七年级 · 变换几何
如图, 四边形 $A B C D$ 平移后得到四边形 $A^{\prime} B^{\prime} C^{\prime} D^{\prime}$, 观察图形后完成下列问题:

(1)四边形 $A B C D$ 先向 \$ \qquad \$平移 \$ \qquad \$个格，再向 \$ \qquad \$平移 \$ \qquad \$个格后

得到四边形 $A^{\prime} B^{\prime} C^{\prime} D^{\prime}$.

(2)图中有哪些相等的线段?有哪些平行的线段?
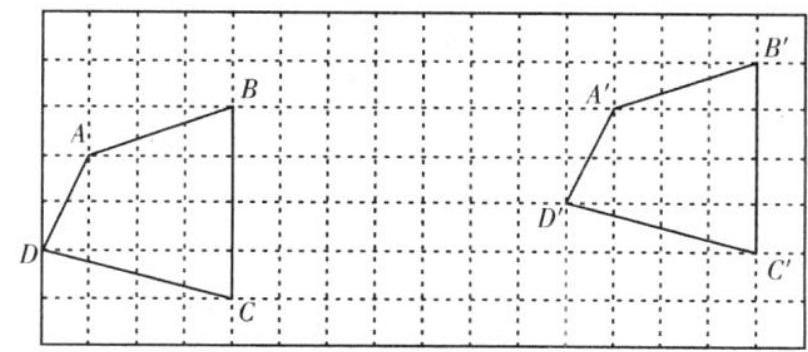
答案: (1)右; 11；上； 1;

(2)图中相等的线段有:

$A B=A^{\prime} B^{\prime}, B C=B^{\prime} C^{\prime}, C D=C^{\prime} D^{\prime}, A D=A^{\prime} D^{\prime} ;$

平行的线段有:

$A B\left\|A^{\prime} B^{\prime}, B C\right\| B^{\prime} C^{\prime}, C D\left\|C^{\prime} D^{\prime}, A D\right\| A^{\prime} D^{\prime}$.

【解析】